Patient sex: F
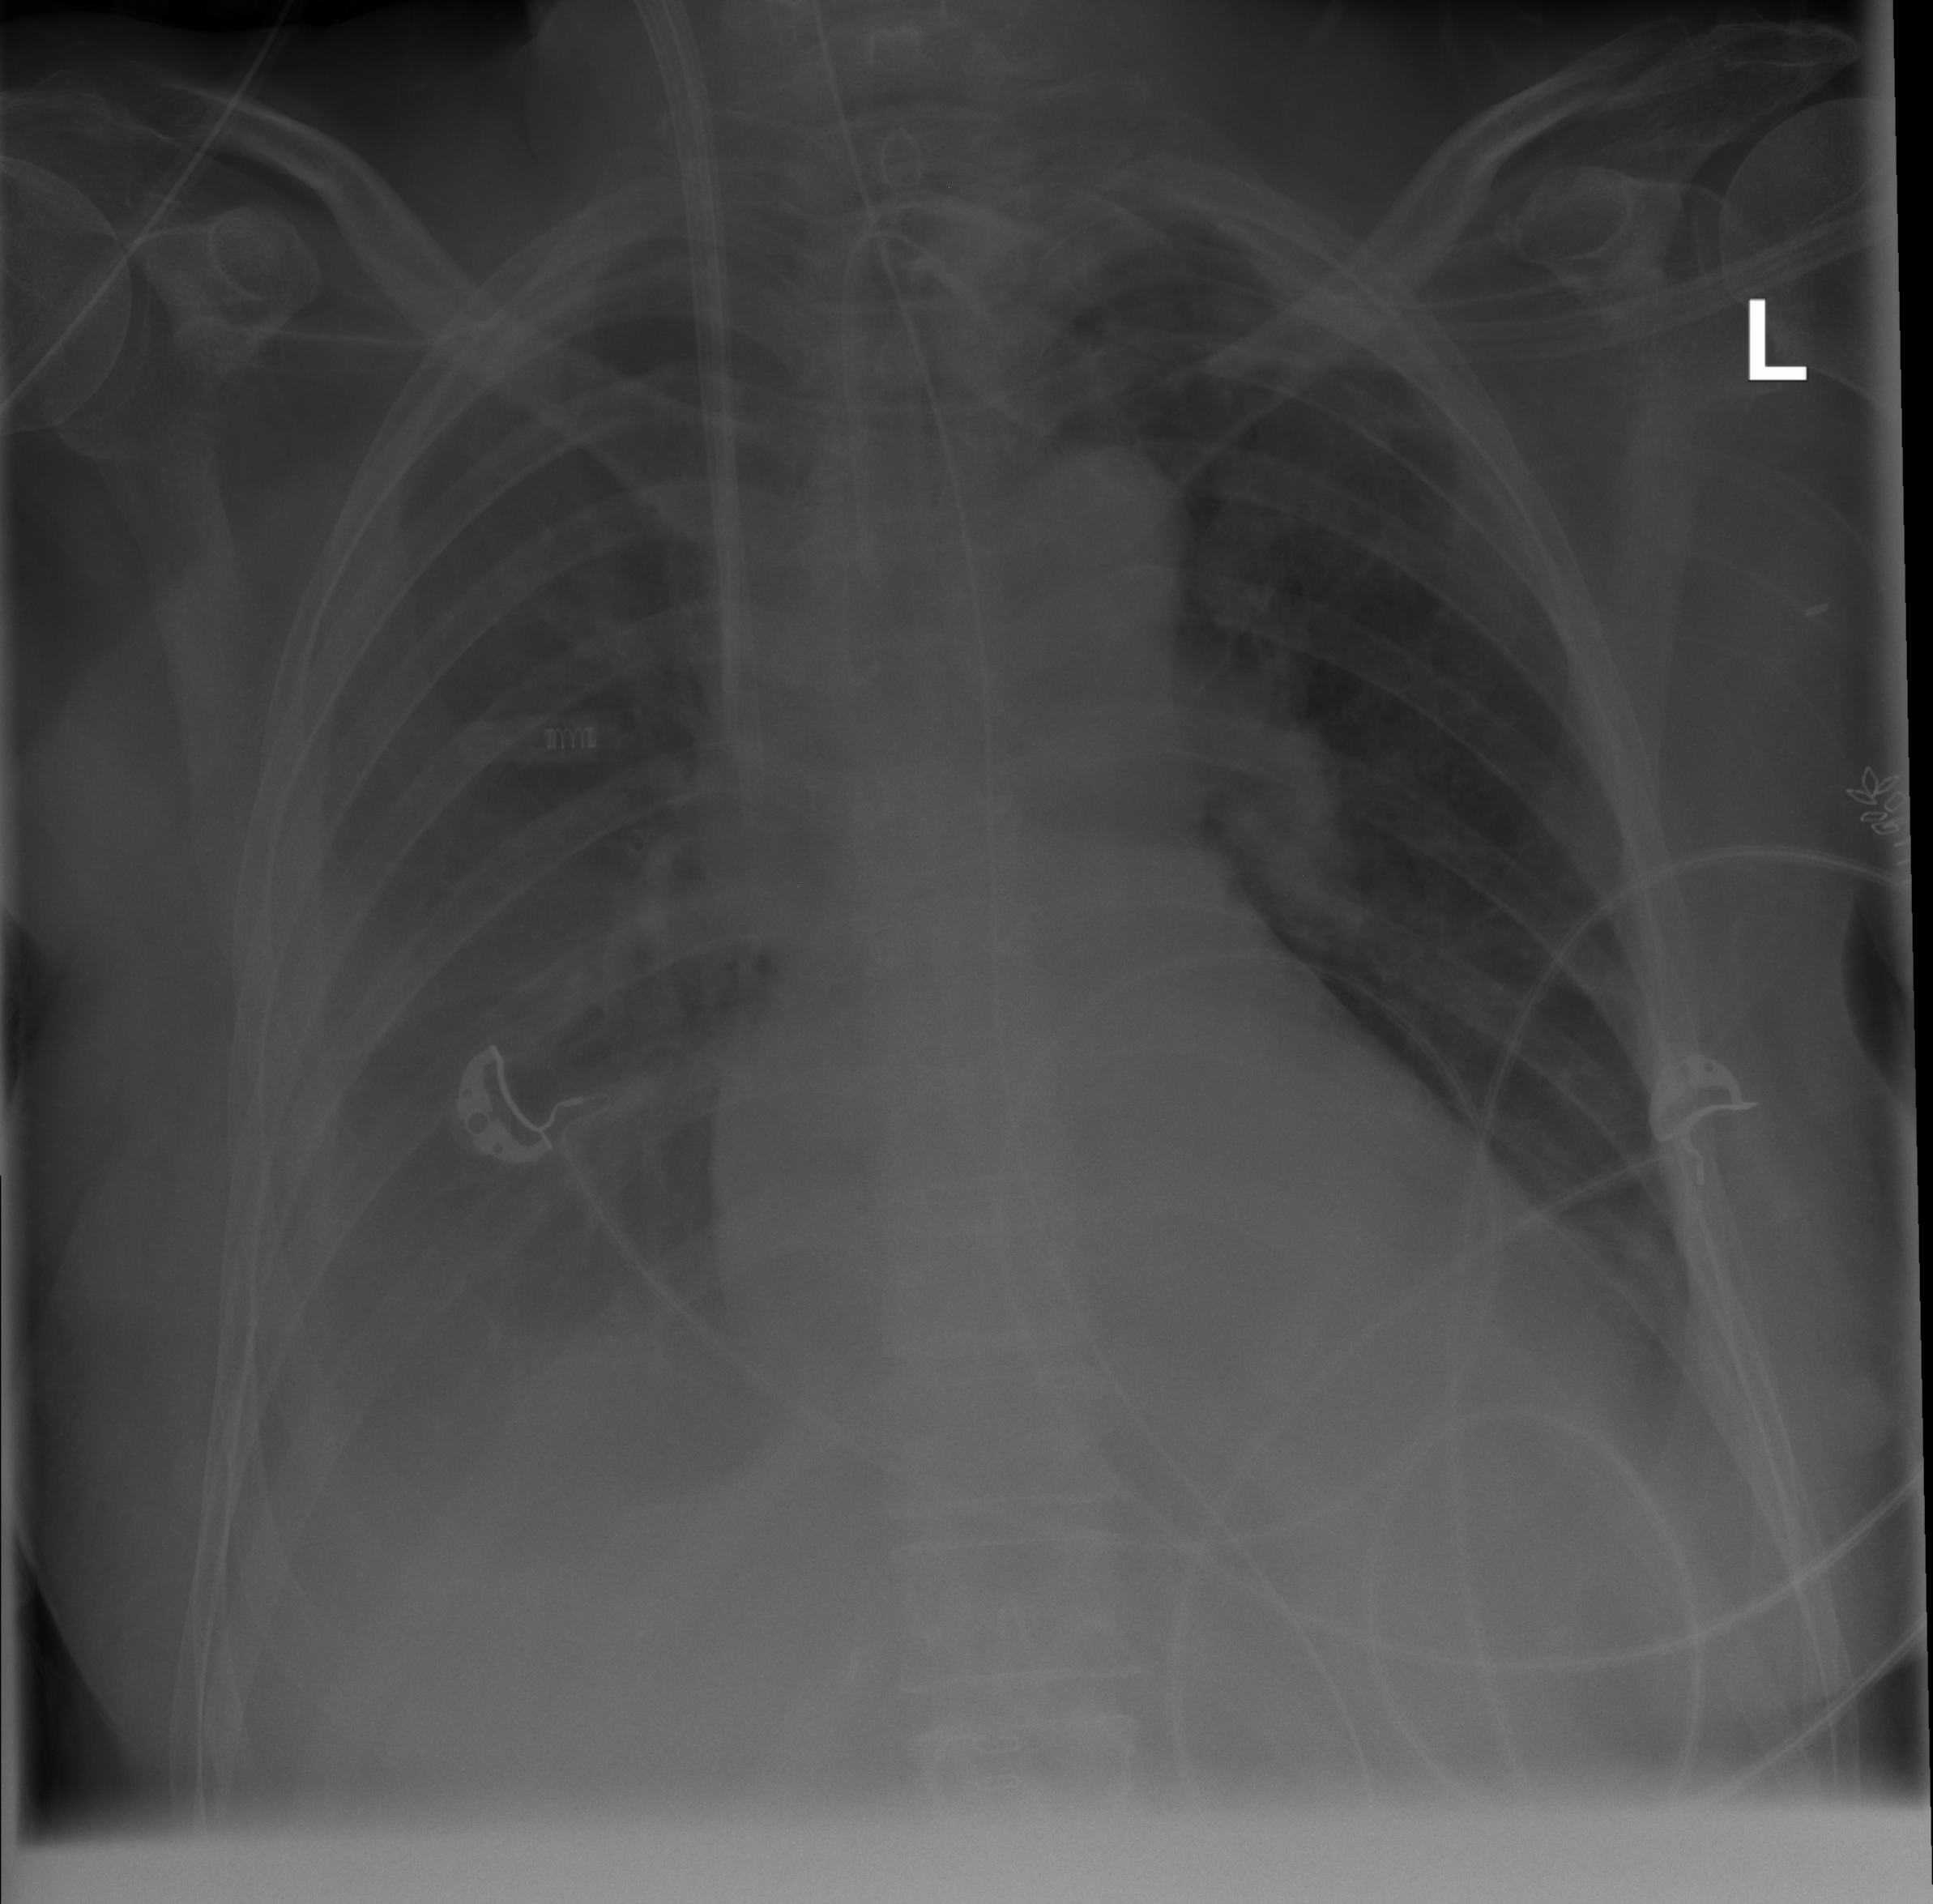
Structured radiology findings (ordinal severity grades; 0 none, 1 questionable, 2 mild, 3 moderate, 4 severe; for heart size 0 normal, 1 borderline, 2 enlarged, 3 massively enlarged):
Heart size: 2
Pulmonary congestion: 2
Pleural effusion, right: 3
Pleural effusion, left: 2
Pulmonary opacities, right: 0
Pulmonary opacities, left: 0
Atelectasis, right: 2
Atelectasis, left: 2